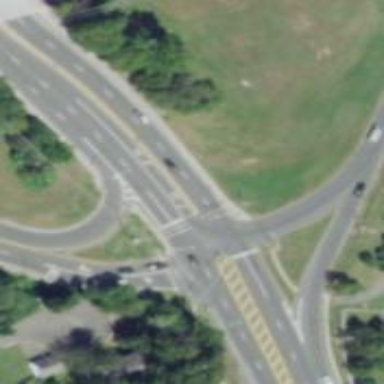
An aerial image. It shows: Crossing with marked lines on the road.